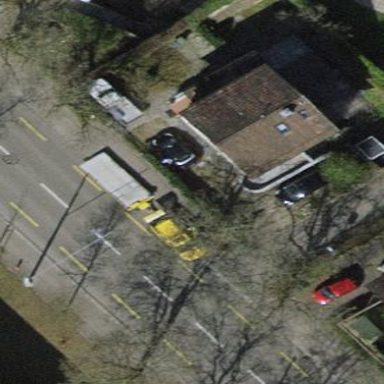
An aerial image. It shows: Detached building with gabled roof.